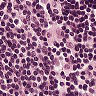
Metastatic tissue present: no